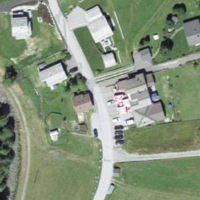
EUNIS habitat code: 26
Species observed at this site:
Eryngium alpinum
Dactylis glomerata
Cerastium tomentosum